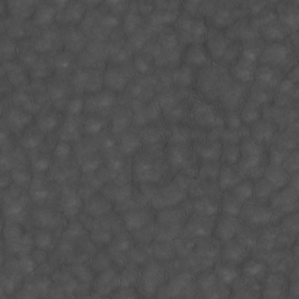
Label: non_frost